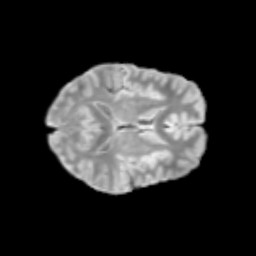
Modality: T2w
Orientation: axial
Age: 13
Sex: female
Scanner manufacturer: siemens
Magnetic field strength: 3 T
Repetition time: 3.8 s
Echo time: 0.07 s